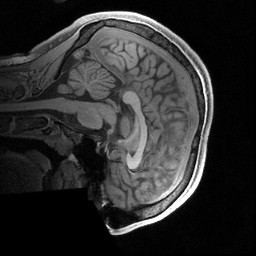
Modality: T1w
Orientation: sagittal
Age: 19
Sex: male
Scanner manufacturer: siemens
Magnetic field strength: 3 T
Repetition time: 2.4 s
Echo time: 0.00231 s